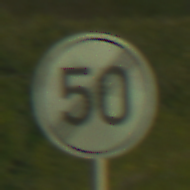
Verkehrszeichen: EndeGeschwindigkeit50
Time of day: Night
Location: Outdoor (Urban)
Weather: PartlyCloudy
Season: NotSpecified
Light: Artificial